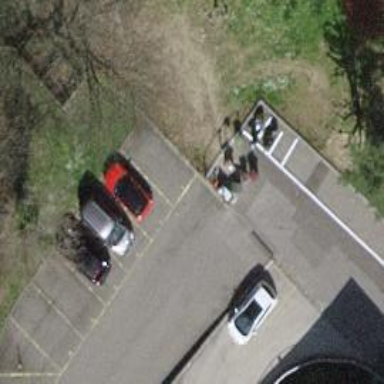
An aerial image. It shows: Motorcycle parking facility.